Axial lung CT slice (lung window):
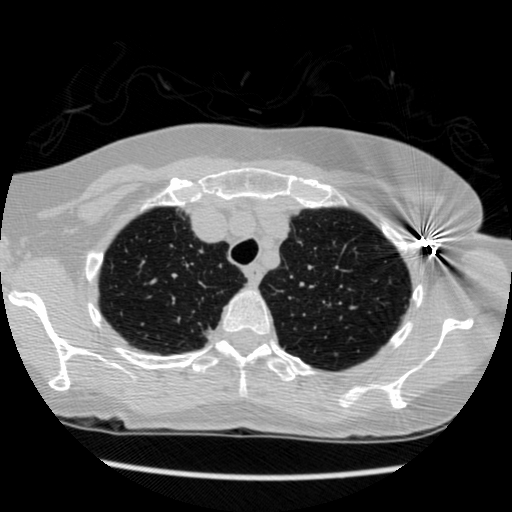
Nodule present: no